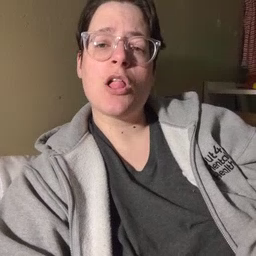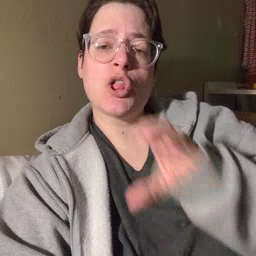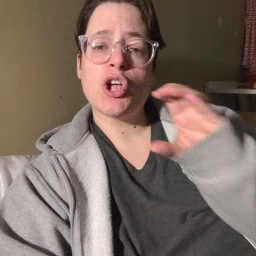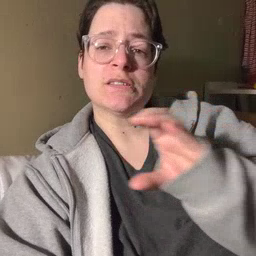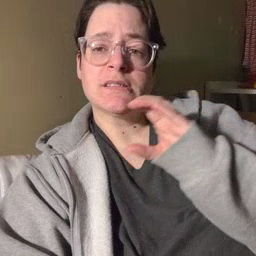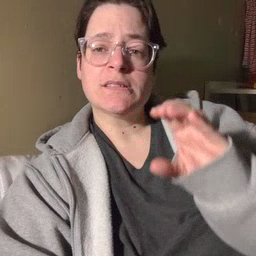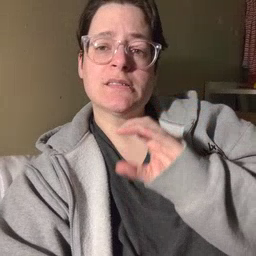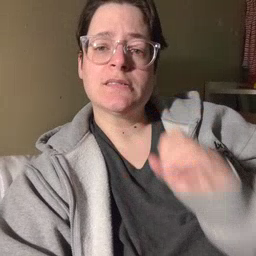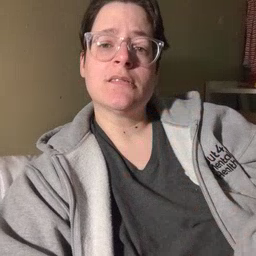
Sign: chocolate